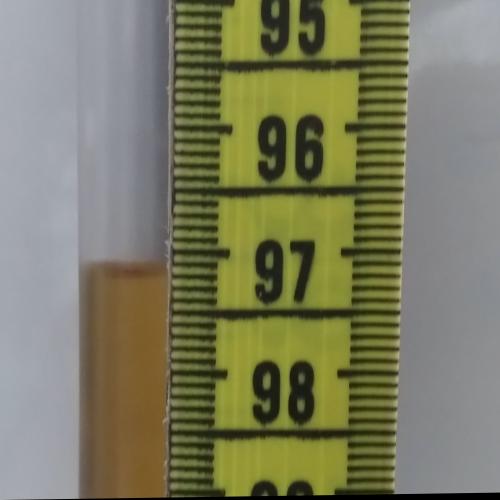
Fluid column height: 97.2 cm